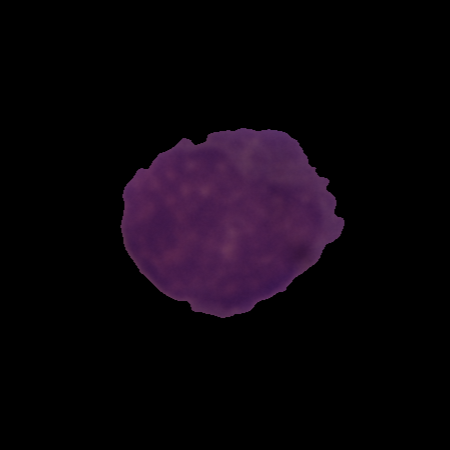
Label: healthy